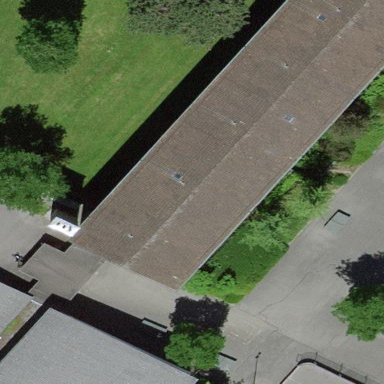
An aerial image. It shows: School building.